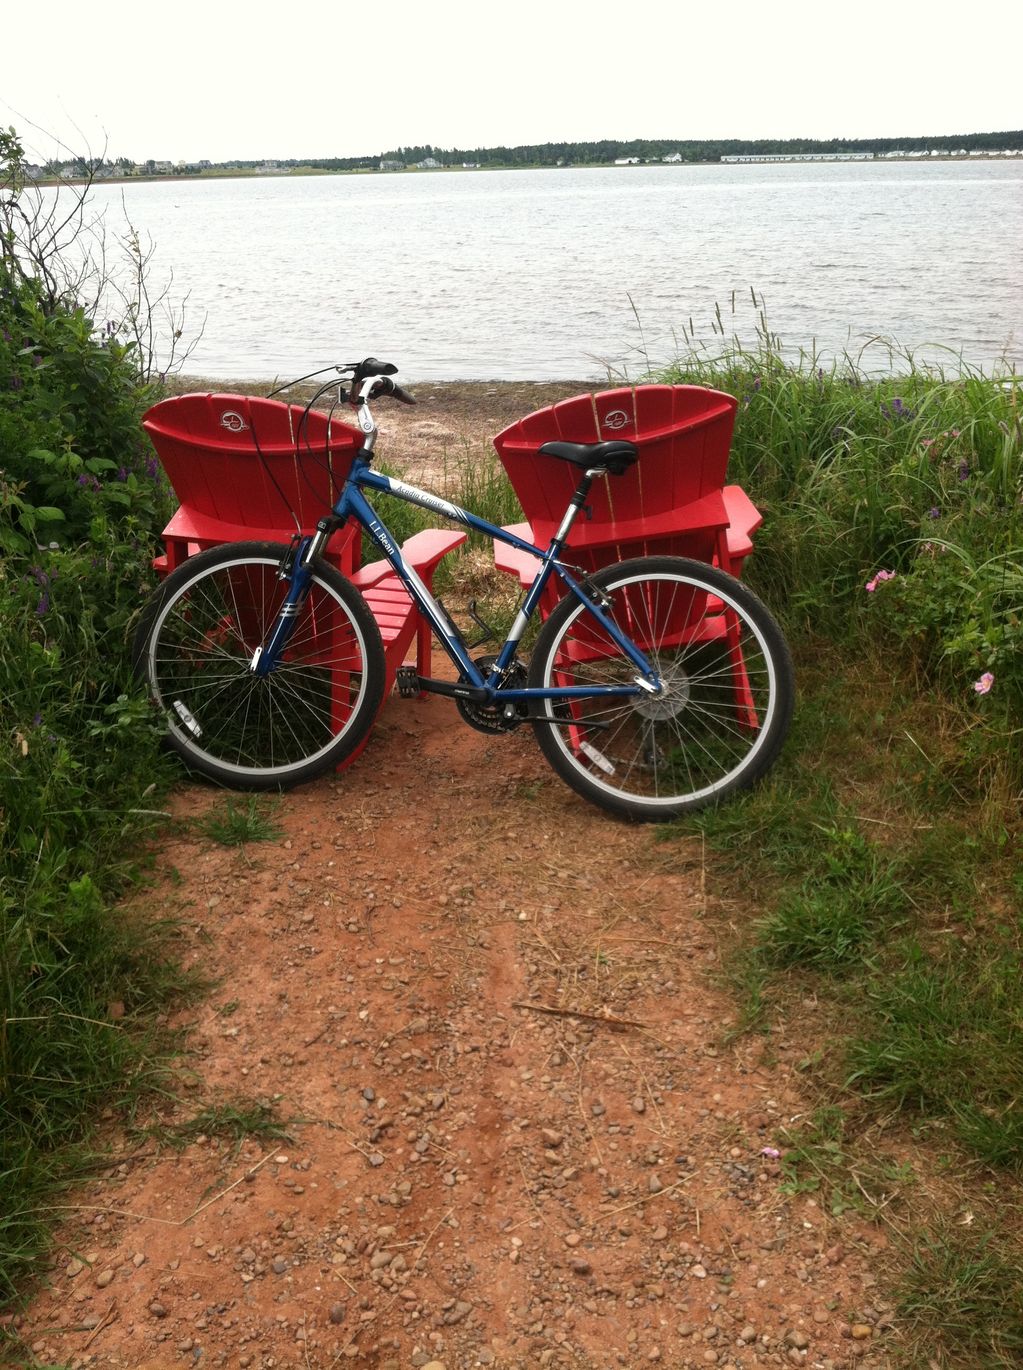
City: charlottetown